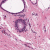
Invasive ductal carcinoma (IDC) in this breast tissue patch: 0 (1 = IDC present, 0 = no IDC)